Field crop: maize
Growth stage: 2
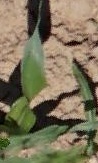
Species: maize